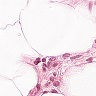
Metastatic tissue present: no